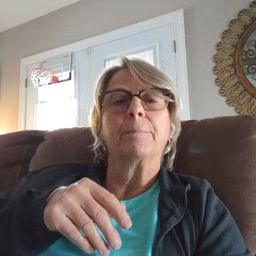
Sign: farm